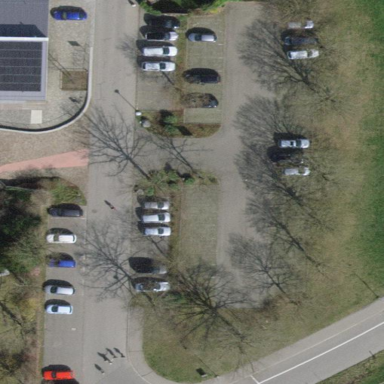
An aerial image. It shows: Parking area with surface.